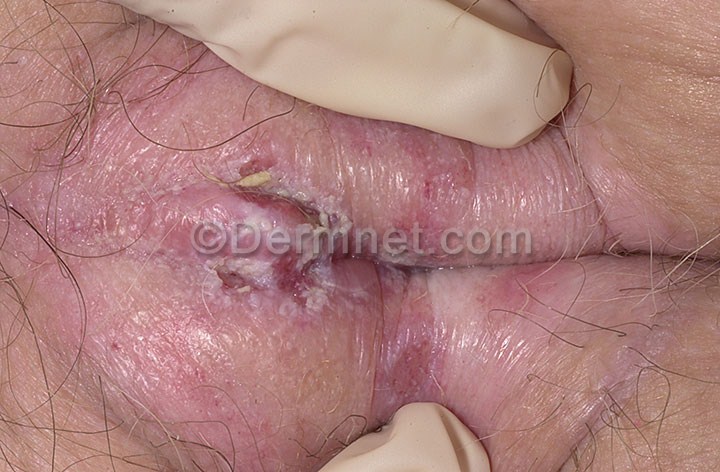
Disease: Psoriasis pictures Lichen Planus and related diseases